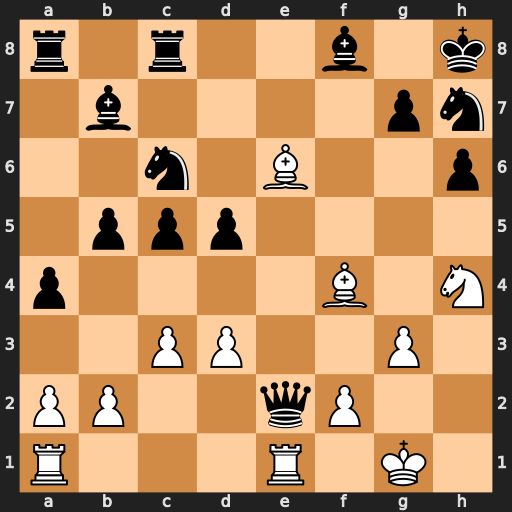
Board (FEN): r1r2b1k/1b4pn/2n1B2p/1ppp4/p4B1N/2PP2P1/PP2qP2/R3R1K1
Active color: w
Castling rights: -
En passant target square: -
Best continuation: Ng6#